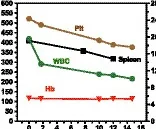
Changes in the indicated haematological.
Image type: pathology (immunostaining)